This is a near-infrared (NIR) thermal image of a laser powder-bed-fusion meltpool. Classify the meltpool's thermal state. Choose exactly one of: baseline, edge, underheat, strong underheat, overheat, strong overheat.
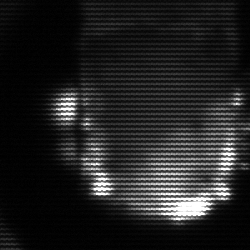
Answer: baseline